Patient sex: M
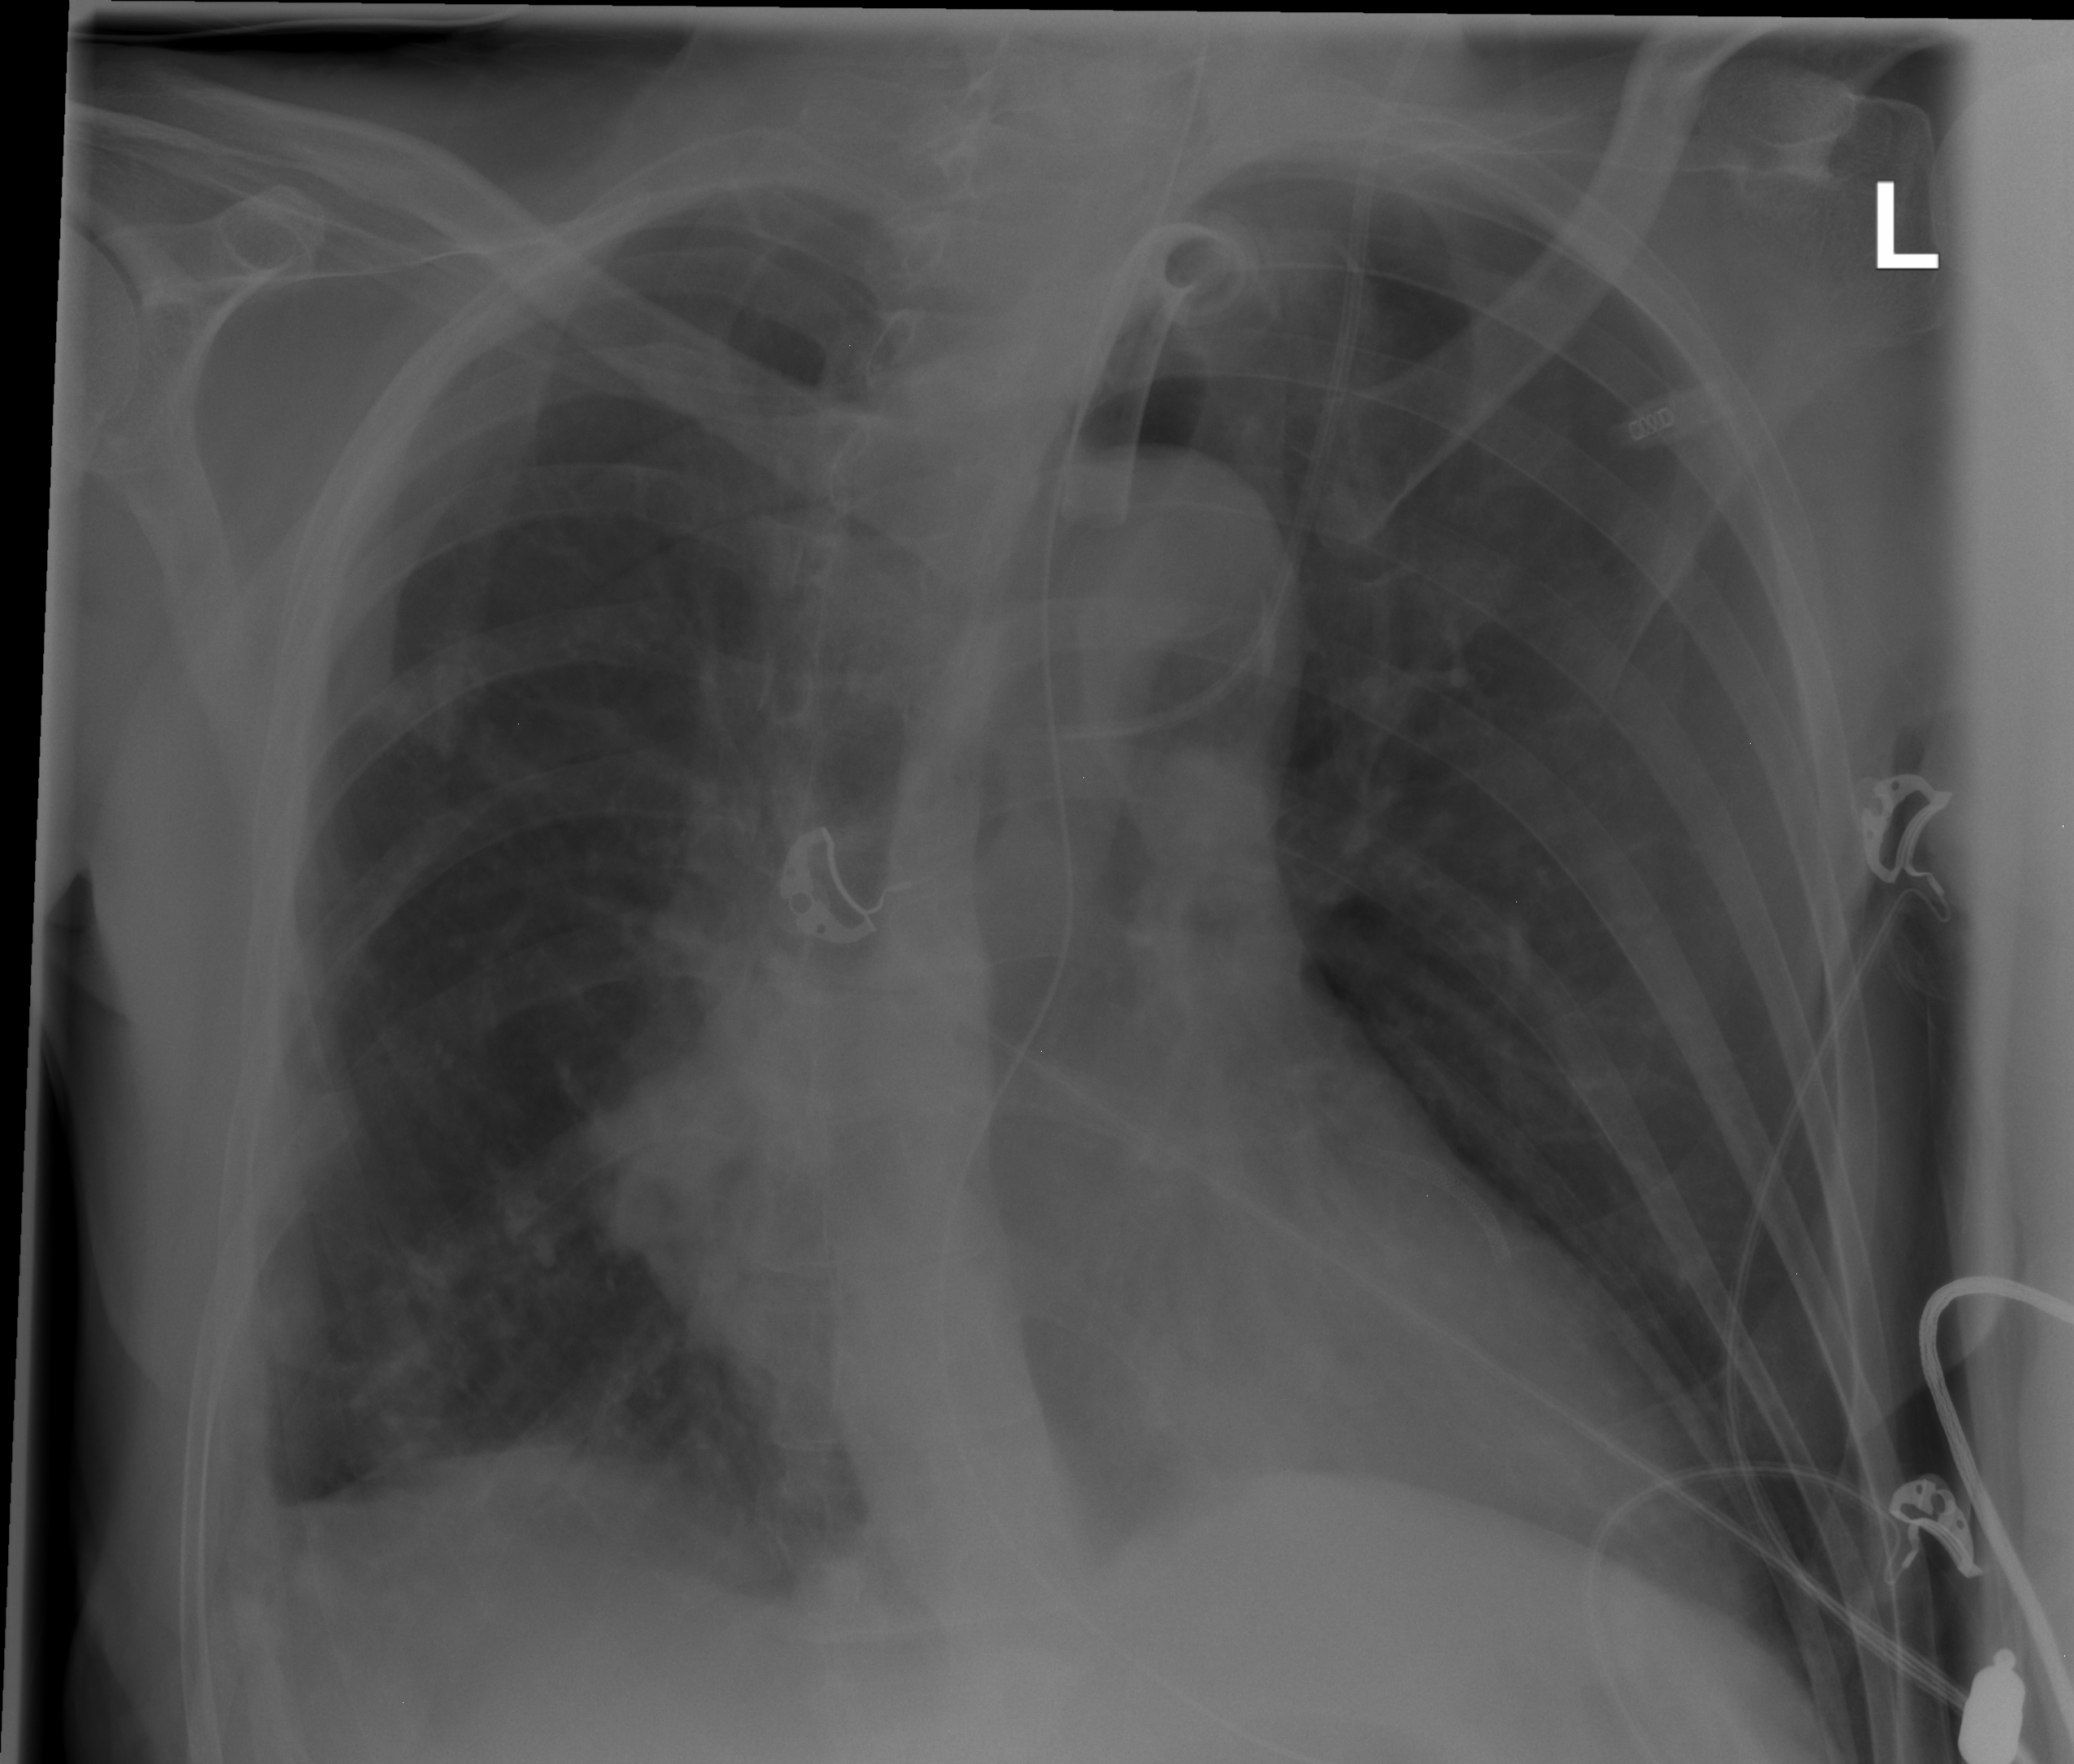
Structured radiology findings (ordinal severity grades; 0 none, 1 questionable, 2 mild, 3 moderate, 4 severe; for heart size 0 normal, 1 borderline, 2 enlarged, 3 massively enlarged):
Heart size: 0
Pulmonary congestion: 0
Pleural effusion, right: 2
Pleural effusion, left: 0
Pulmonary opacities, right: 0
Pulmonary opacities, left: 0
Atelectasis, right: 2
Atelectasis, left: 0